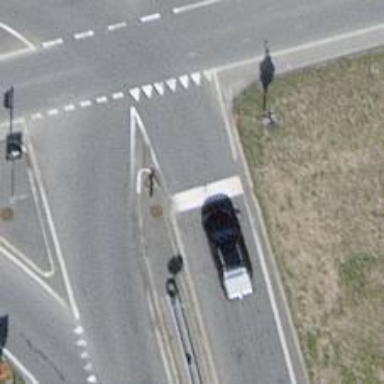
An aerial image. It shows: Road with traffic signals for signaling.